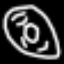
Label: donut